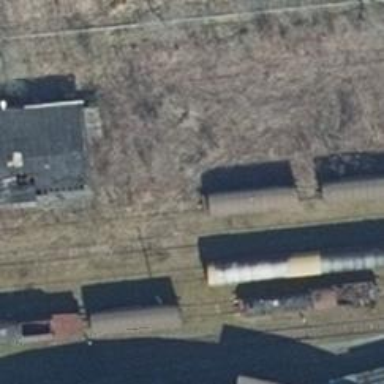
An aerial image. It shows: Railway yard in service.